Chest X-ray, PA view. Patient: 47 years old, sex M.
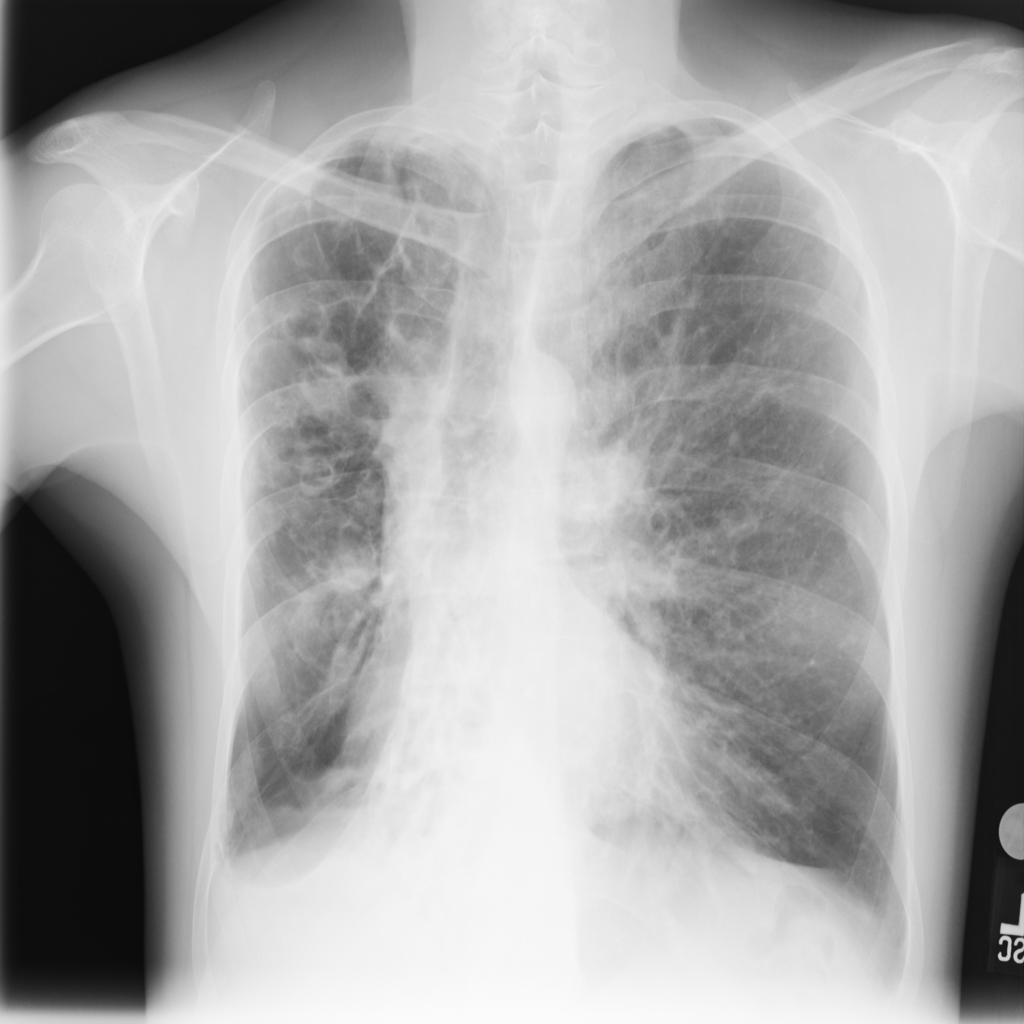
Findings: No Finding